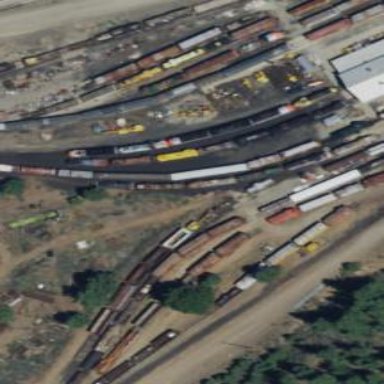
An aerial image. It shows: Preserved rail yard. The yard contains railway tracks.